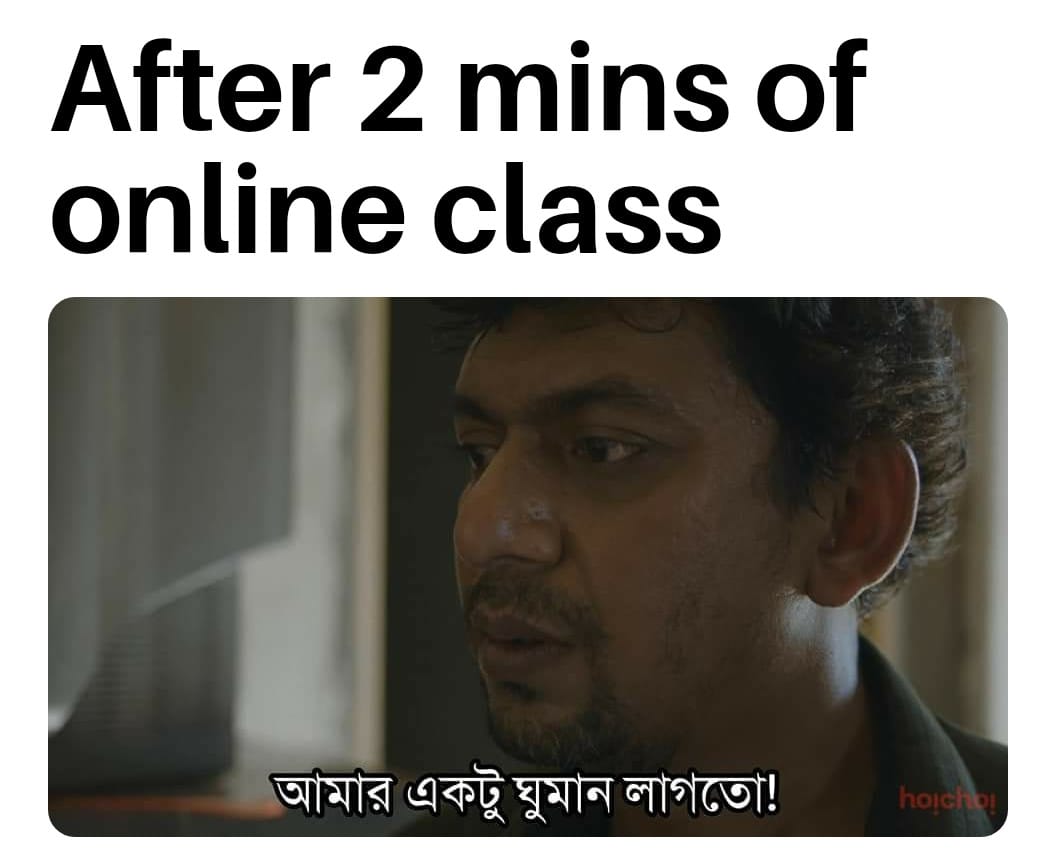
Caption: After 2 mins of online class   আমার একটু ঘুমান লাগতো !
Label: non-hate